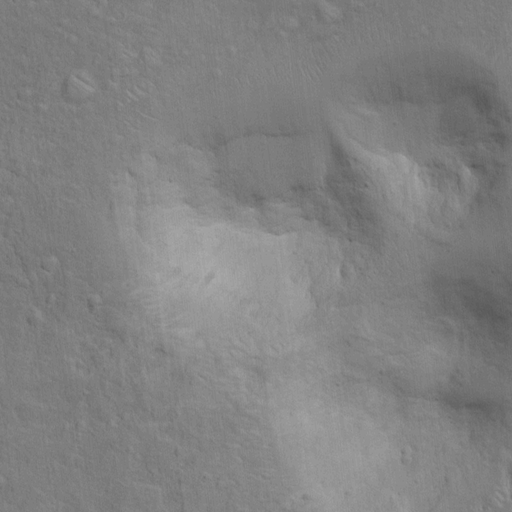
Classes present: Background, Cone